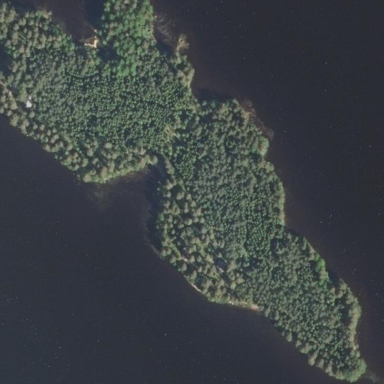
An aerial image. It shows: Islet covered with woodland.